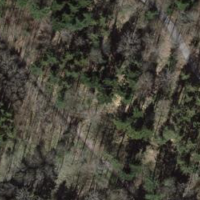
EUNIS habitat code: 41
Species observed at this site:
Chrysosplenium alternifolium